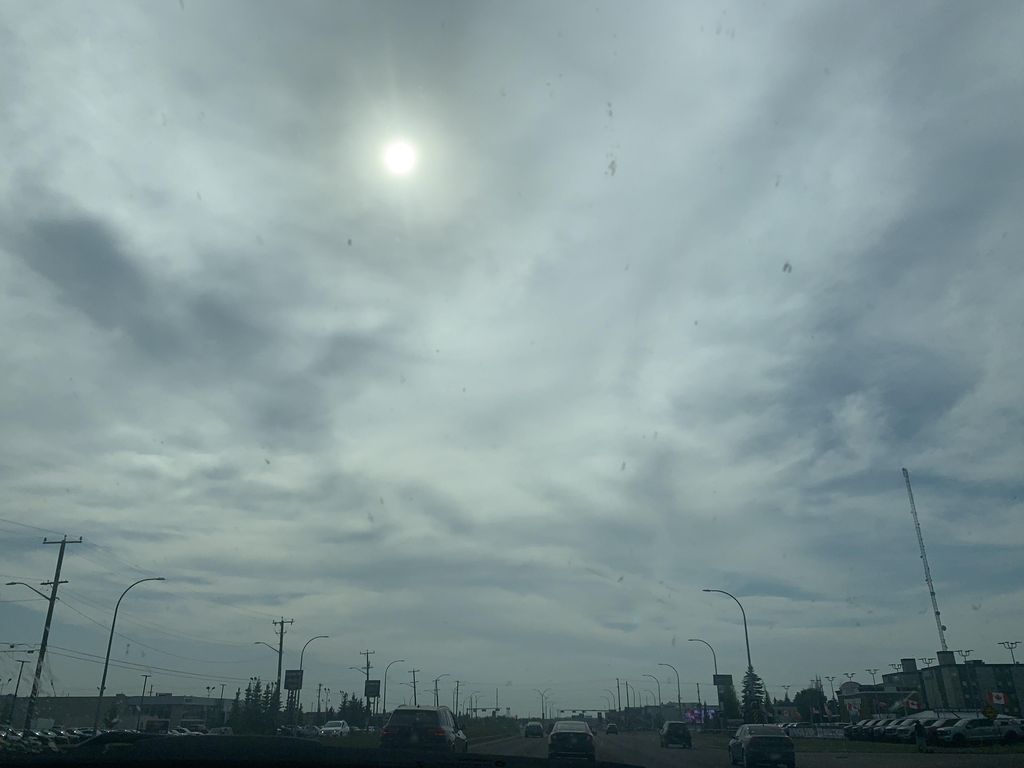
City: edmonton